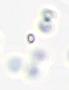
Label: Phaeocystis